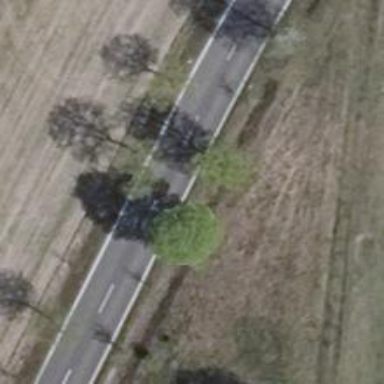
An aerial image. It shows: Secondary road with asphalt surface.